Question: I have a 'UIScrollView' inside there is 'UIImageView' on which there is a UILabel as shown in the picture:

The problem is that after first three lines the next lines have uneven line spacing as shown in the picture (i skipped first three lines) from fourth line it has been moving upward. Firstly i thought this is related to the background line image i have placed but after testing it for a while this is related to .
Does anyone know how I can adjust the line spacing to remain same for all the lines?
Note: My have number of lines
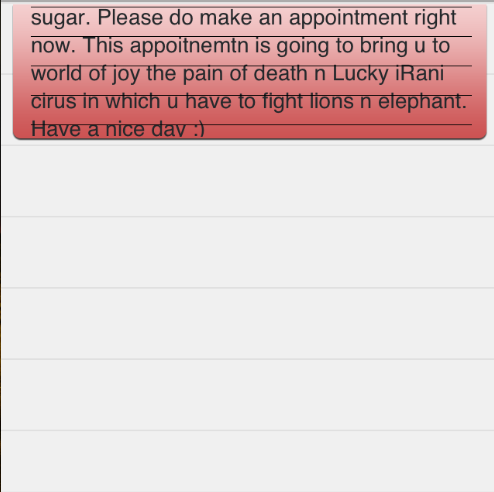
Answer: I used Pixel Tools to make some measurements of the screen shot. Your lines are drawn every 30 pixels, and the baseline separation of the text in this UILabel is 29 pixels.